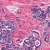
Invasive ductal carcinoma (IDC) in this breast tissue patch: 0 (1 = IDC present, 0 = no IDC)